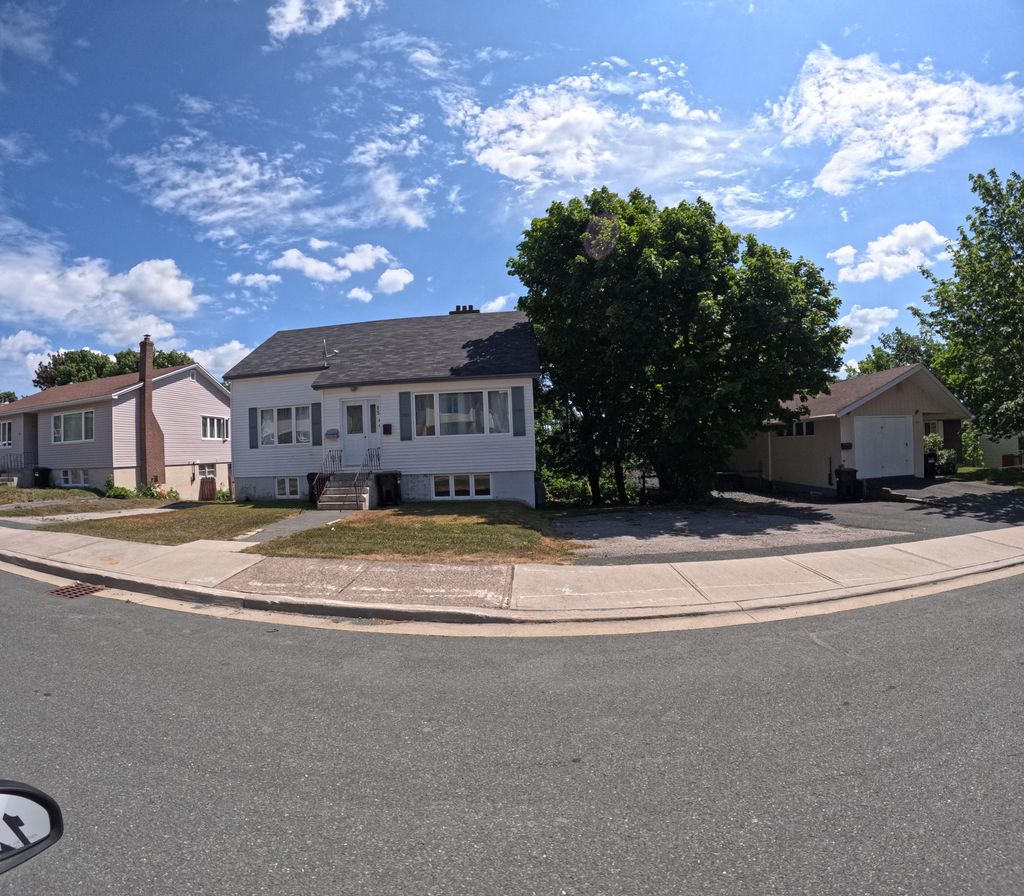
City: st_johns